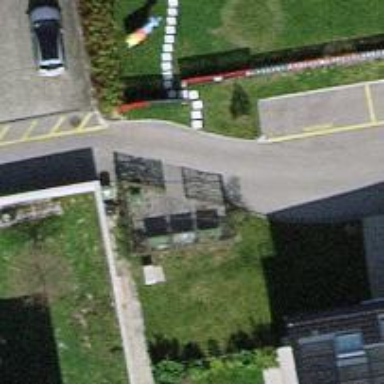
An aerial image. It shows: Fence.